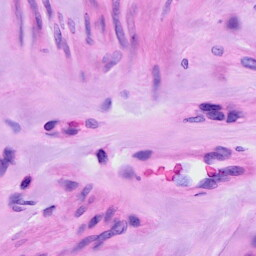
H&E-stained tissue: Ovarian